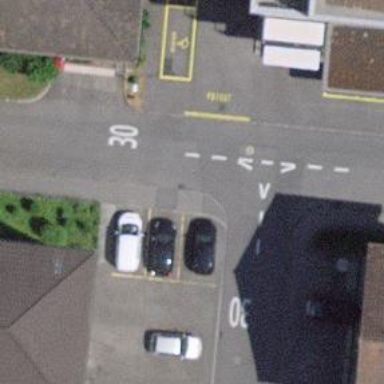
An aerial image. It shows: Kerb serving as barrier.